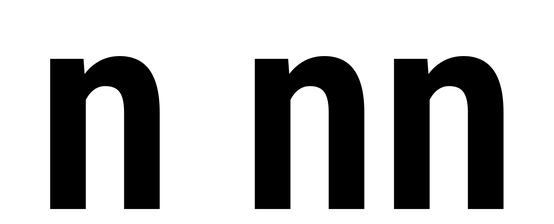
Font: Roboto_Condensed_SemiBold